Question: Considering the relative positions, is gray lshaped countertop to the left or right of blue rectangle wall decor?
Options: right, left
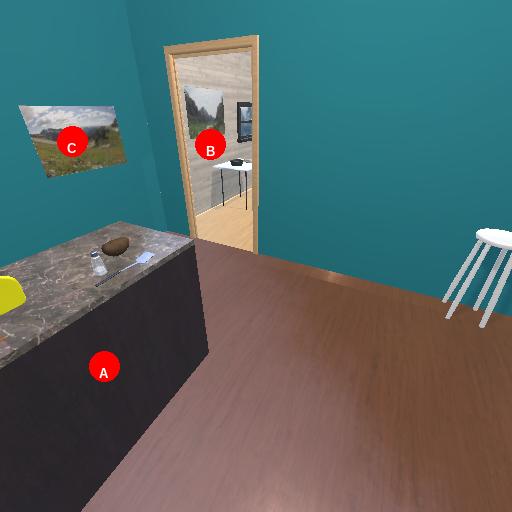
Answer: right